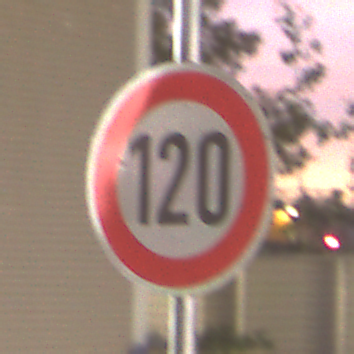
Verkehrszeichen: Geschwindigkeit120
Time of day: SunriseSunset
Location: Outdoor (Urban)
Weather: PartlyCloudy
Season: NotSpecified
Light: Artificial